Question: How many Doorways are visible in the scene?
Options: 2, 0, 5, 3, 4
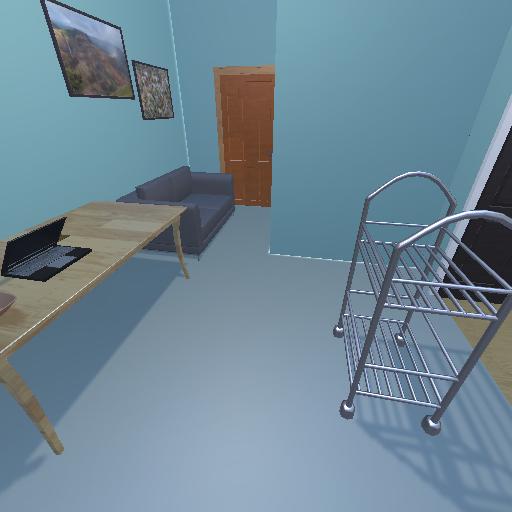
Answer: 2